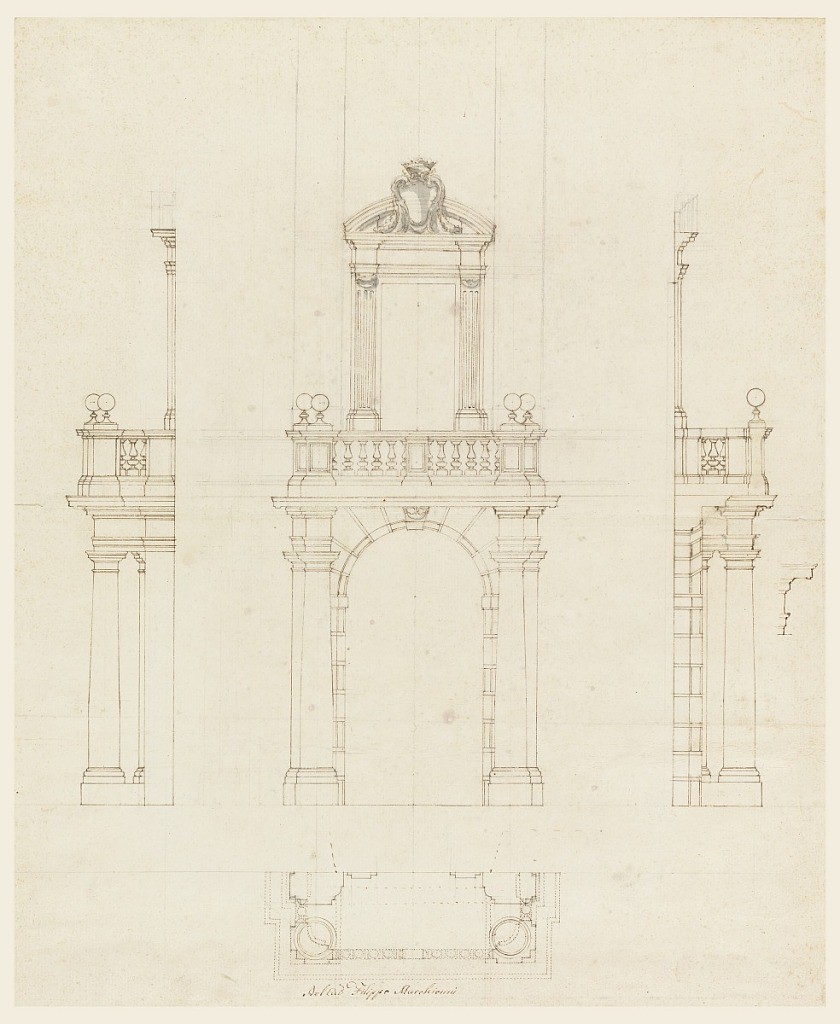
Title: Door case and frame of a door
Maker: Filippo Marchionni, Italian, 1732–1805
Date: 1750–75
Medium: Black crayon, pen and ink on paper
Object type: Drawing
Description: In the center is the elevation. In front of the door frame stand two Doric columns which support a balcony in the second floor. The entablature of the frame of the upper door is supported by gaine-like pilasters. It has a circular pediment with a large escutcheon in front. At left are the door cases shown in profile with balustrade at left. A section of the lower entablature is at the right edge. Below in the center are the plans of the door cases and of the balcony.